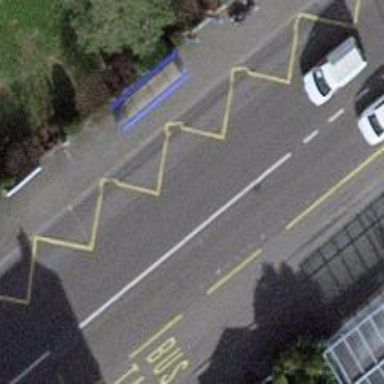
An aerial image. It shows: Bus stop with stop position for public transport.